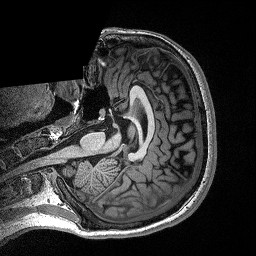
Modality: T1w
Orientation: axial
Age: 23
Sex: male
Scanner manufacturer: siemens
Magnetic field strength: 3 T
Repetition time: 2.4 s
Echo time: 0.03 s